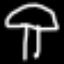
Label: mushroom